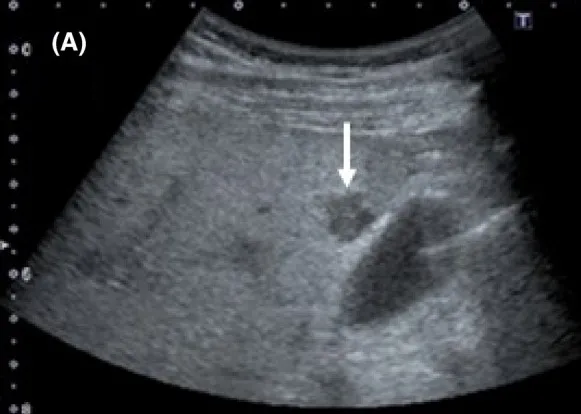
Ultrasonographic images of the liver on admission. (A) An irregularly shaped, 1-cm-diameter, low-echoic focal lesion was observed in S5 adjacent to the gallbladder (white arrow). At least two other lesions showing similar characteristics and size were detected in S5; these lesions were not detected on contrast-enhanced abdominal computed tomography.
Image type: radiology (ultrasound)